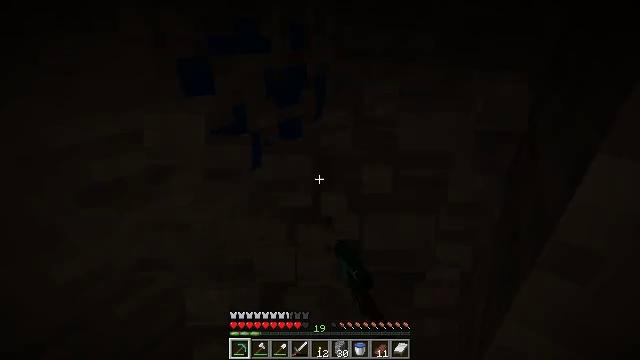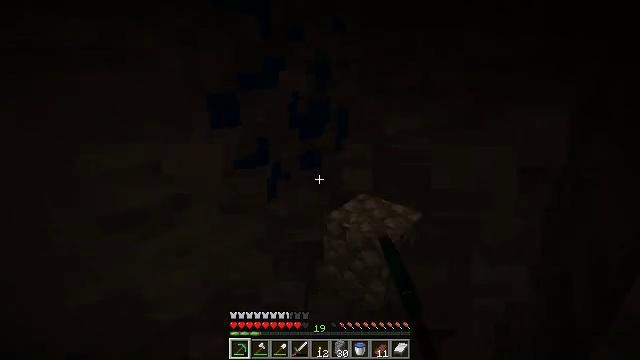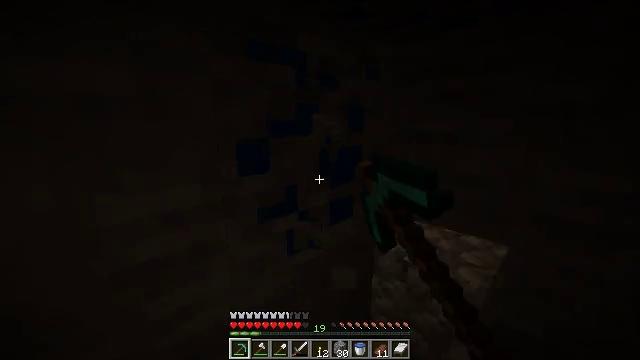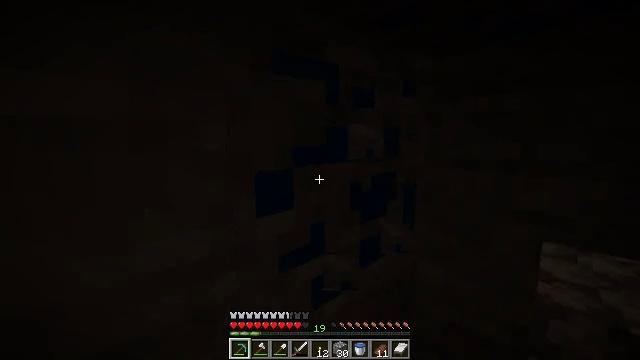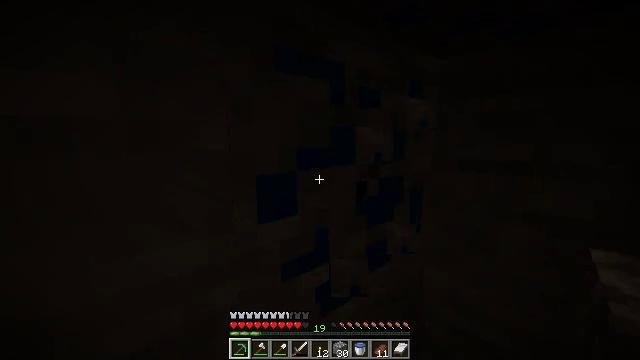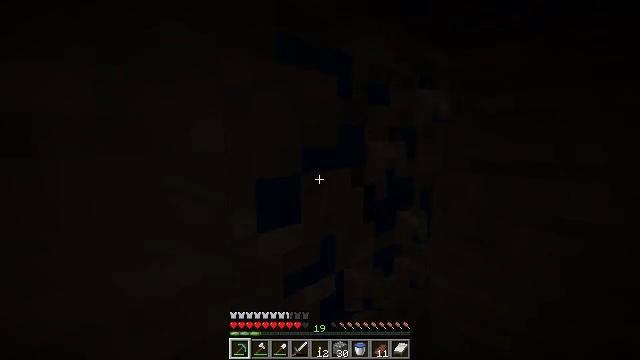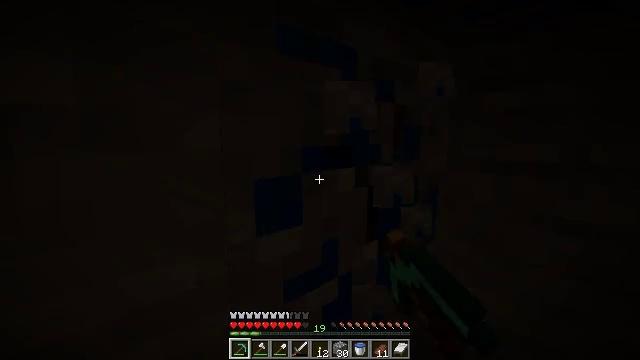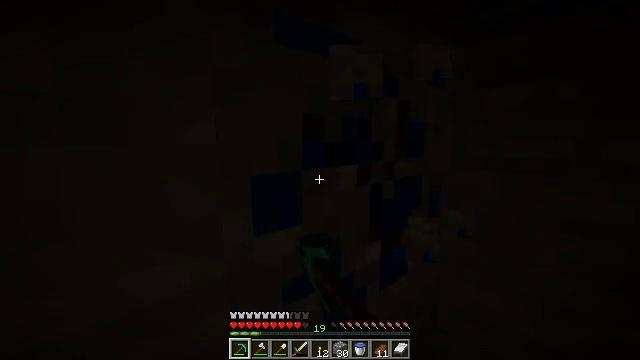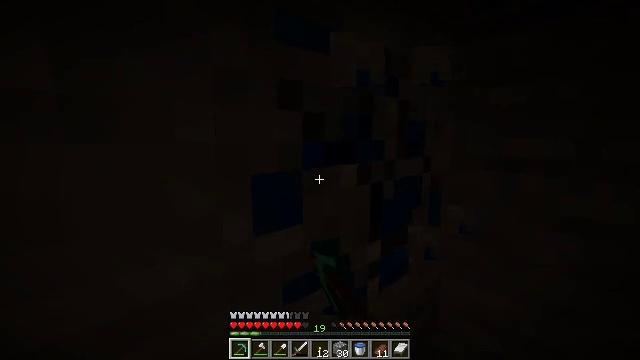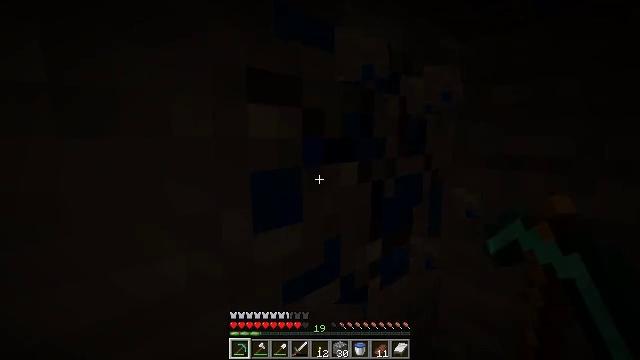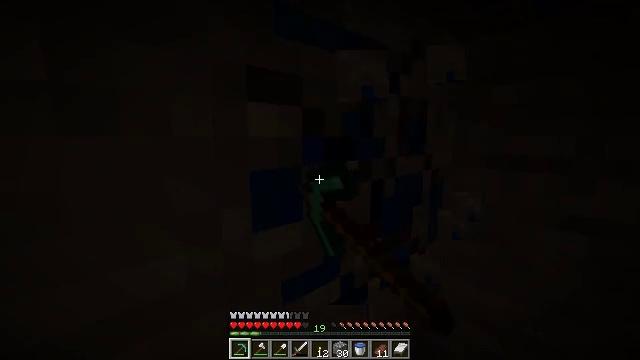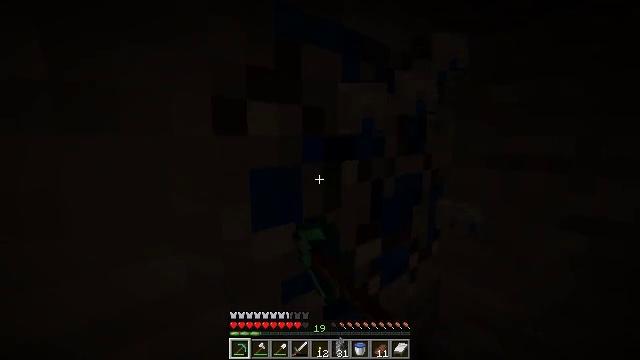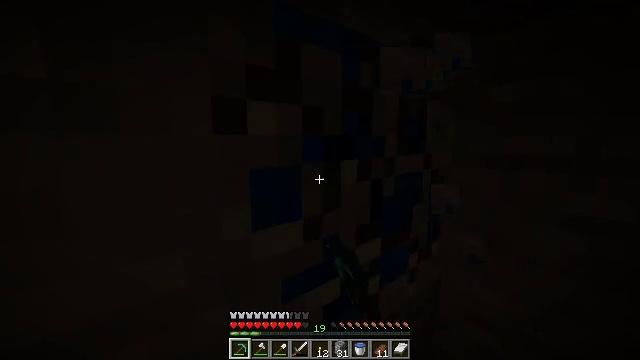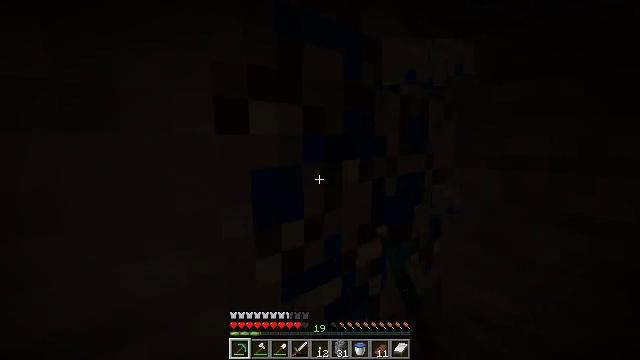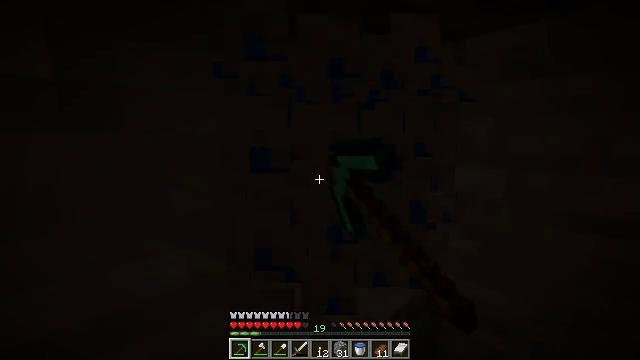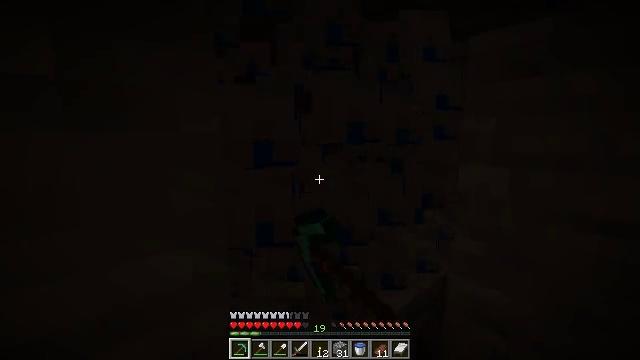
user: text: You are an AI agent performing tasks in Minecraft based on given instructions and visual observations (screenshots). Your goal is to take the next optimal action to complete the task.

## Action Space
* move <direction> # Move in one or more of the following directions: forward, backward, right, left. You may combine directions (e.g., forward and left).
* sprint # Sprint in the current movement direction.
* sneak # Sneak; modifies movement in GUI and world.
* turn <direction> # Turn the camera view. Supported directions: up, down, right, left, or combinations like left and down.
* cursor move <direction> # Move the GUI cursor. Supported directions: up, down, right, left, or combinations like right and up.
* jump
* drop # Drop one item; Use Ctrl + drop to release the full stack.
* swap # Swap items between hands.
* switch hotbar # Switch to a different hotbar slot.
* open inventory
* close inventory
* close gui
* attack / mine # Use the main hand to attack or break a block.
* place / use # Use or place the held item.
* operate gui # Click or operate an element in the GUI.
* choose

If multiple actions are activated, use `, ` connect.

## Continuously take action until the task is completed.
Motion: motion action
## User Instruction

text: Break lapis ore with a pickaxe.
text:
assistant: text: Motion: move forward, turn left and up, attack / mine
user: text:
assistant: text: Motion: move forward, turn left and up, attack / mine
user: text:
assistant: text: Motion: move forward, turn left and up, attack / mine
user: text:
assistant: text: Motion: attack / mine
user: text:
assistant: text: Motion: attack / mine
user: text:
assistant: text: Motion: attack / mine
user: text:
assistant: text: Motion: attack / mine
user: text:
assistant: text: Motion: attack / mine
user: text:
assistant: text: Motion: attack / mine
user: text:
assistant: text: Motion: attack / mine
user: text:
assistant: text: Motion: attack / mine
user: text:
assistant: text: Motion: attack / mine
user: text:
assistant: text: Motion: attack / mine
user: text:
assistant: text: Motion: attack / mine
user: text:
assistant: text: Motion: attack / mine
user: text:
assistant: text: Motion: move right, attack / mine
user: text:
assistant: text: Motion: move forward and move right, attack / mine
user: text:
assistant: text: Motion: move forward and move right, attack / mine
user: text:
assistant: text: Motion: move forward and move right, attack / mine
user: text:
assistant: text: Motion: move forward and move right, turn left and down
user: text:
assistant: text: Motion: move forward and move right, turn left and down
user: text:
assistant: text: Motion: move forward and move right, turn left and down
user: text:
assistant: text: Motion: turn left and down
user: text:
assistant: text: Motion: turn left
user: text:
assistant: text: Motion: turn left
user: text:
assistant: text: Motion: no_op
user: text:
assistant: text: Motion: no_op
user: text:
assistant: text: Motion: turn right and up
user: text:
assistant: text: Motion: turn right and up
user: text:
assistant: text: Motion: move left, turn right and up